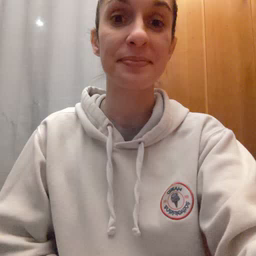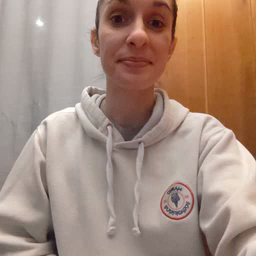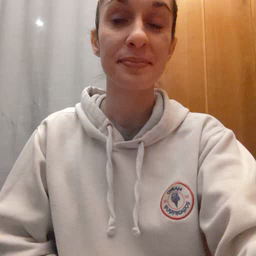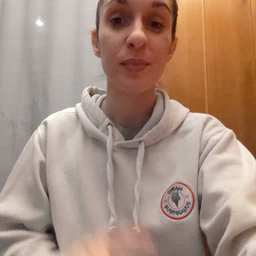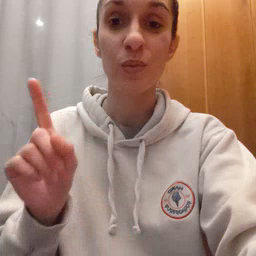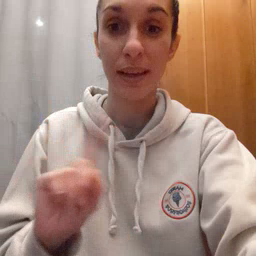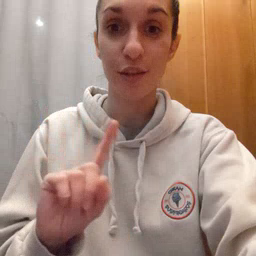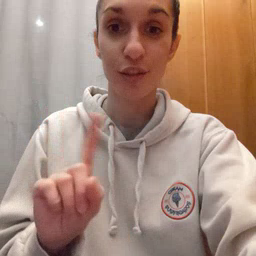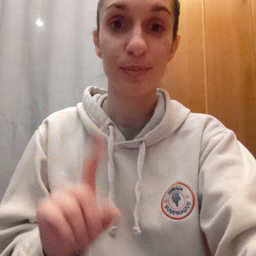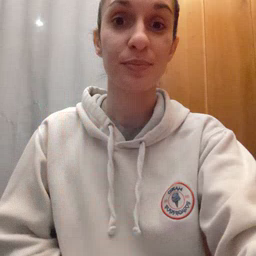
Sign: where